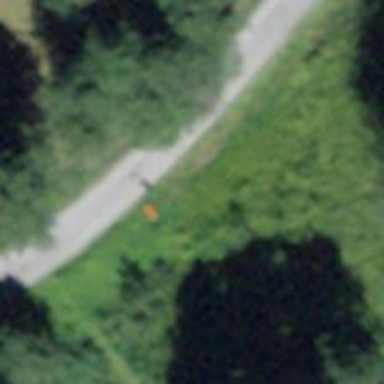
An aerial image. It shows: Pole supporting pipeline marker with roof cover.